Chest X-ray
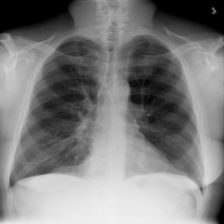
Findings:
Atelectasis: negative
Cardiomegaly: negative
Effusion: negative
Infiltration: positive
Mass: negative
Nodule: negative
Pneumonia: negative
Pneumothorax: negative
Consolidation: negative
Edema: negative
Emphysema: negative
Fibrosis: negative
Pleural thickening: negative
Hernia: negative